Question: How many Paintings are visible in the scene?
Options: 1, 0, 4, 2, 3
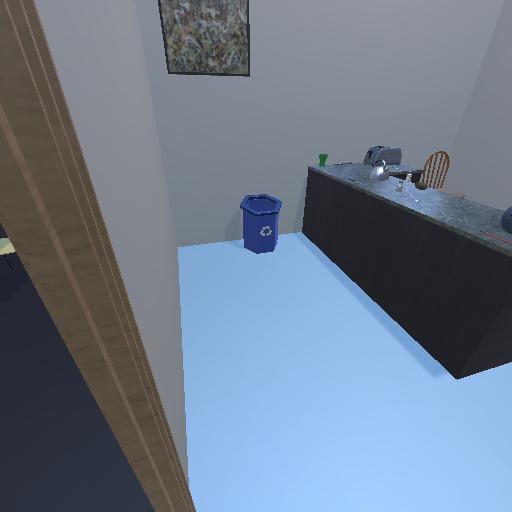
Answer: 1